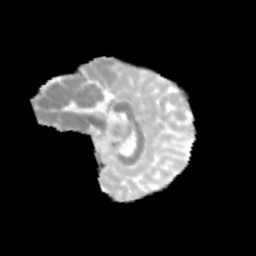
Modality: MD
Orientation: sagittal
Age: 12
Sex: female
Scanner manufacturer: siemens
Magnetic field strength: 3 T
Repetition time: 3.8 s
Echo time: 0.07 s